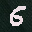
Label: 6